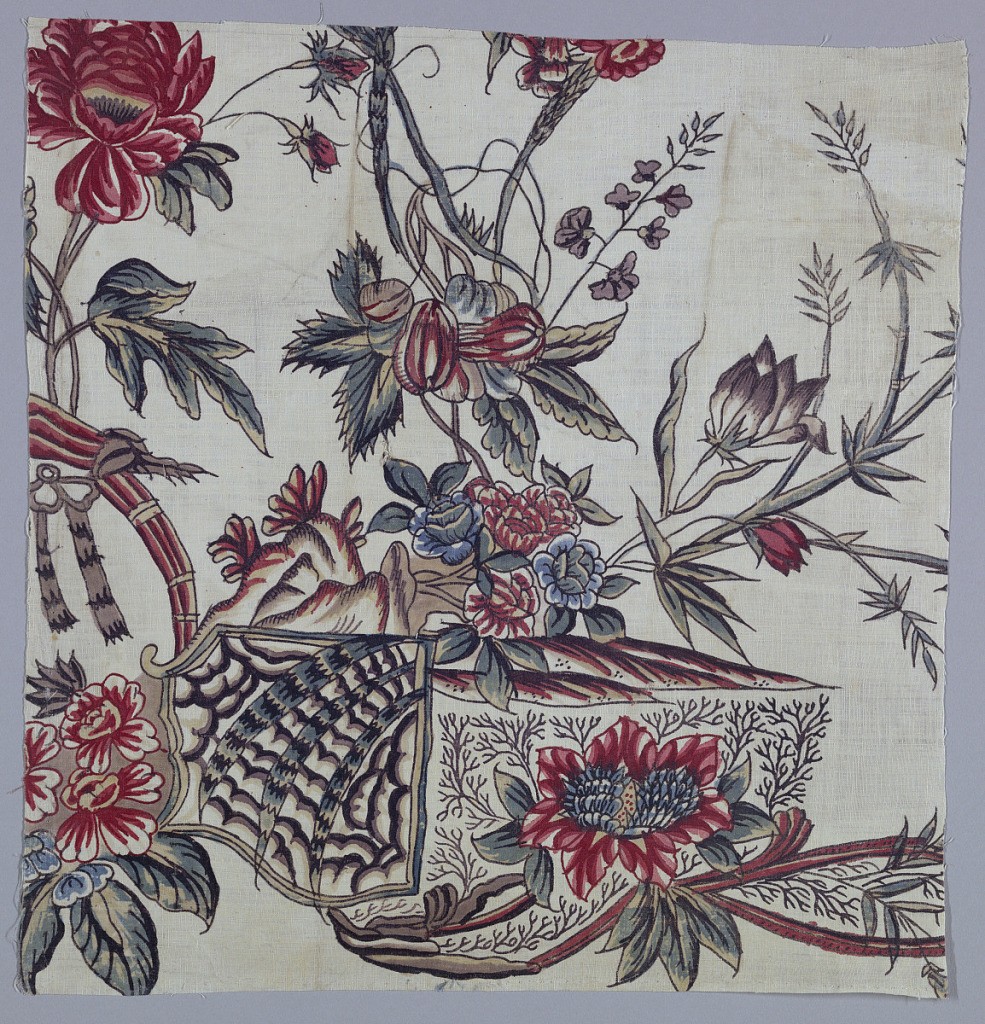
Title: Chintz fragment
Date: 18th century
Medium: cotton Technique: mordants for 2 reds, brown, black and lavender applied by pen and brush; madder dyed; blue applied (by brush?) over resist; yellow applied by brush over blue for green; chintz on plain weave
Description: Fragment of a palampore. Architectural shapes and plants. The border changes direction.